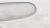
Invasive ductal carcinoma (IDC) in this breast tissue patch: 0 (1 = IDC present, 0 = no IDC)